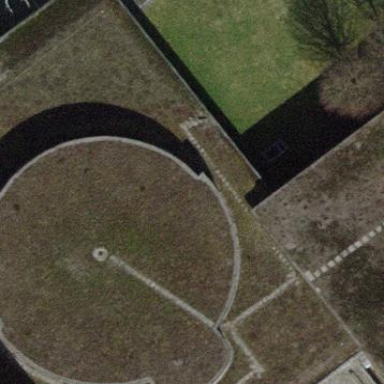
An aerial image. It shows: Part of building.